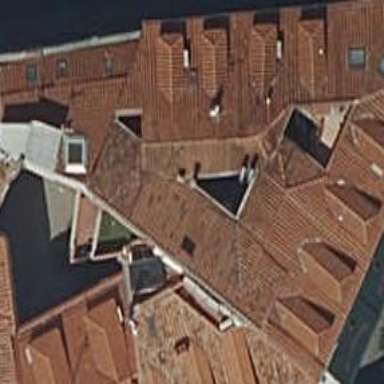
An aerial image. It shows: Building with orange roof made of roof tiles.